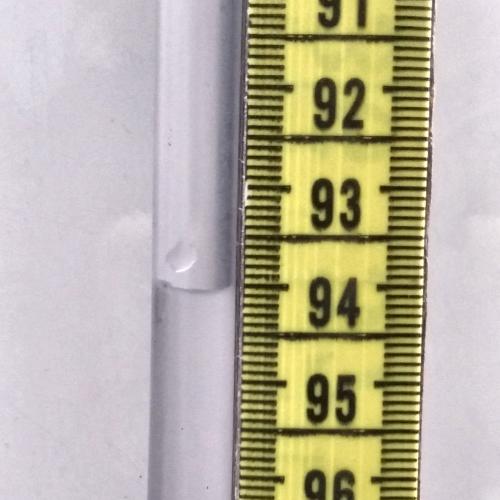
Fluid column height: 94.0 cm